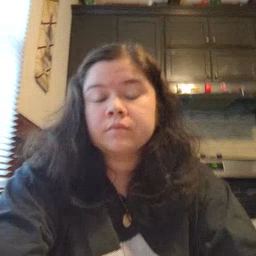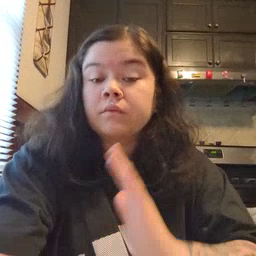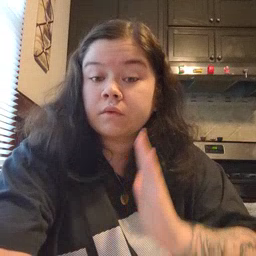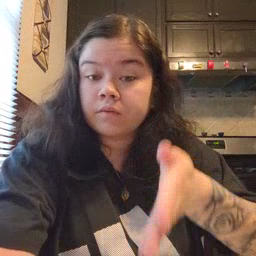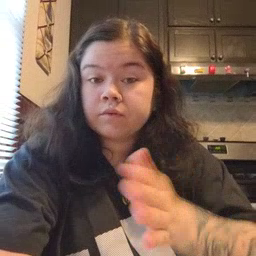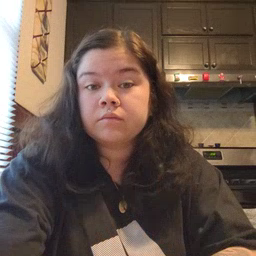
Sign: after